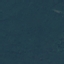
Land use / land cover: Forest